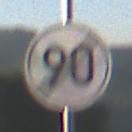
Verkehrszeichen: EndeGeschwindigkeit90
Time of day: SunriseSunset
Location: Outdoor (Nature)
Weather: Clear
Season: NotSpecified
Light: Natural